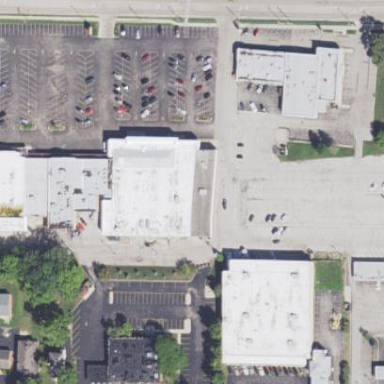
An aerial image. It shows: Retail building housing supermarket.